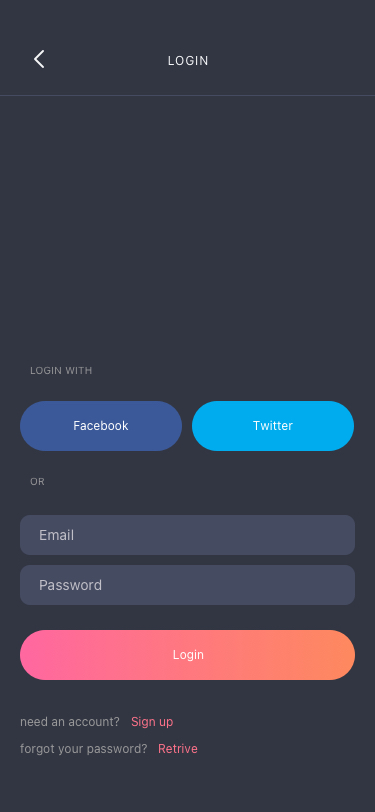
Text in this UI design:
forgot your password?
Retrive
need an account?
Sign up
OR
LOGIN WITH
LOGIN